Question: I have a 'ListBox' where I want to drop images and display them right after.
When I do it with a path it works, but when I try to add a bitmap instead, it shows me 'System.Drawing.Bitmap'
To add it there, I get the path and then transform it to byte(I do that because I need to save it in DB).
I do something like this:
'''
Image image1 = Image.FromFile(img);
byte[] Test = ConvertImageToBinary(image1);
ImagesList.Add(new ImagesList()
{
ImagePath = img,
Data = ConvertImageToBinary(image1),
ConvertedData = ConvertBinaryToImage(Test)
});
listbox.ItemsSource = ImageArray;
'''
WPF:
'''
<ListBox x:Name="listbox" ScrollViewer.VerticalScrollBarVisibility="Visible" Grid.Row="1" VerticalContentAlignment="Top" HorizontalContentAlignment="Stretch">
<ListBox.ItemTemplate>
<DataTemplate>
<WrapPanel Orientation="Vertical" >
<Image Height="100" Width="100" Stretch="Fill" Source="{Binding ConvertedData}" />
</WrapPanel>
</DataTemplate>
</ListBox.ItemTemplate>
</ListBox>
'''
I tried to set it as '' and as '<ContentControl>' but neither worked.
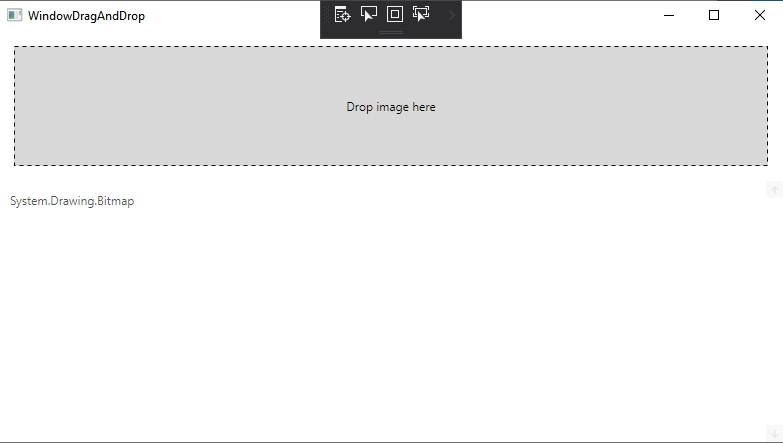
Answer: '''
System.Drawing.Bitmap
'''
Is a GDI+ implementation of a bitmap. WPF cannot directly use GDI+ rendering. The bitmap option for it is <URL> to build one from the bitmap data.